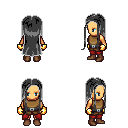
a pixel art fantasy rpg character, female body template, human, tanned skin, leather chest armor, red pants, gray extra-long hairstyle, gold gloves, brown shoes, four views (front, back, left, right), 2x2 character sprite sheet, small pixel art, hard edges, no anti-aliasing